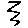
Label: zigzag